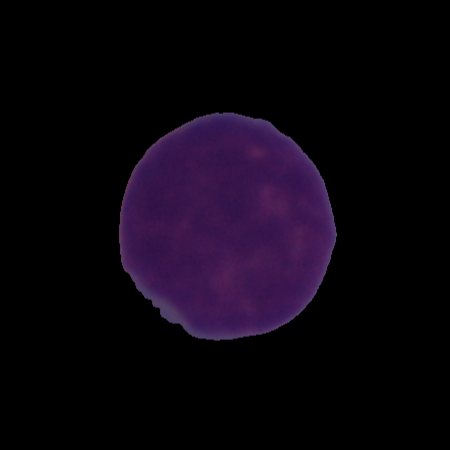
Label: cancer